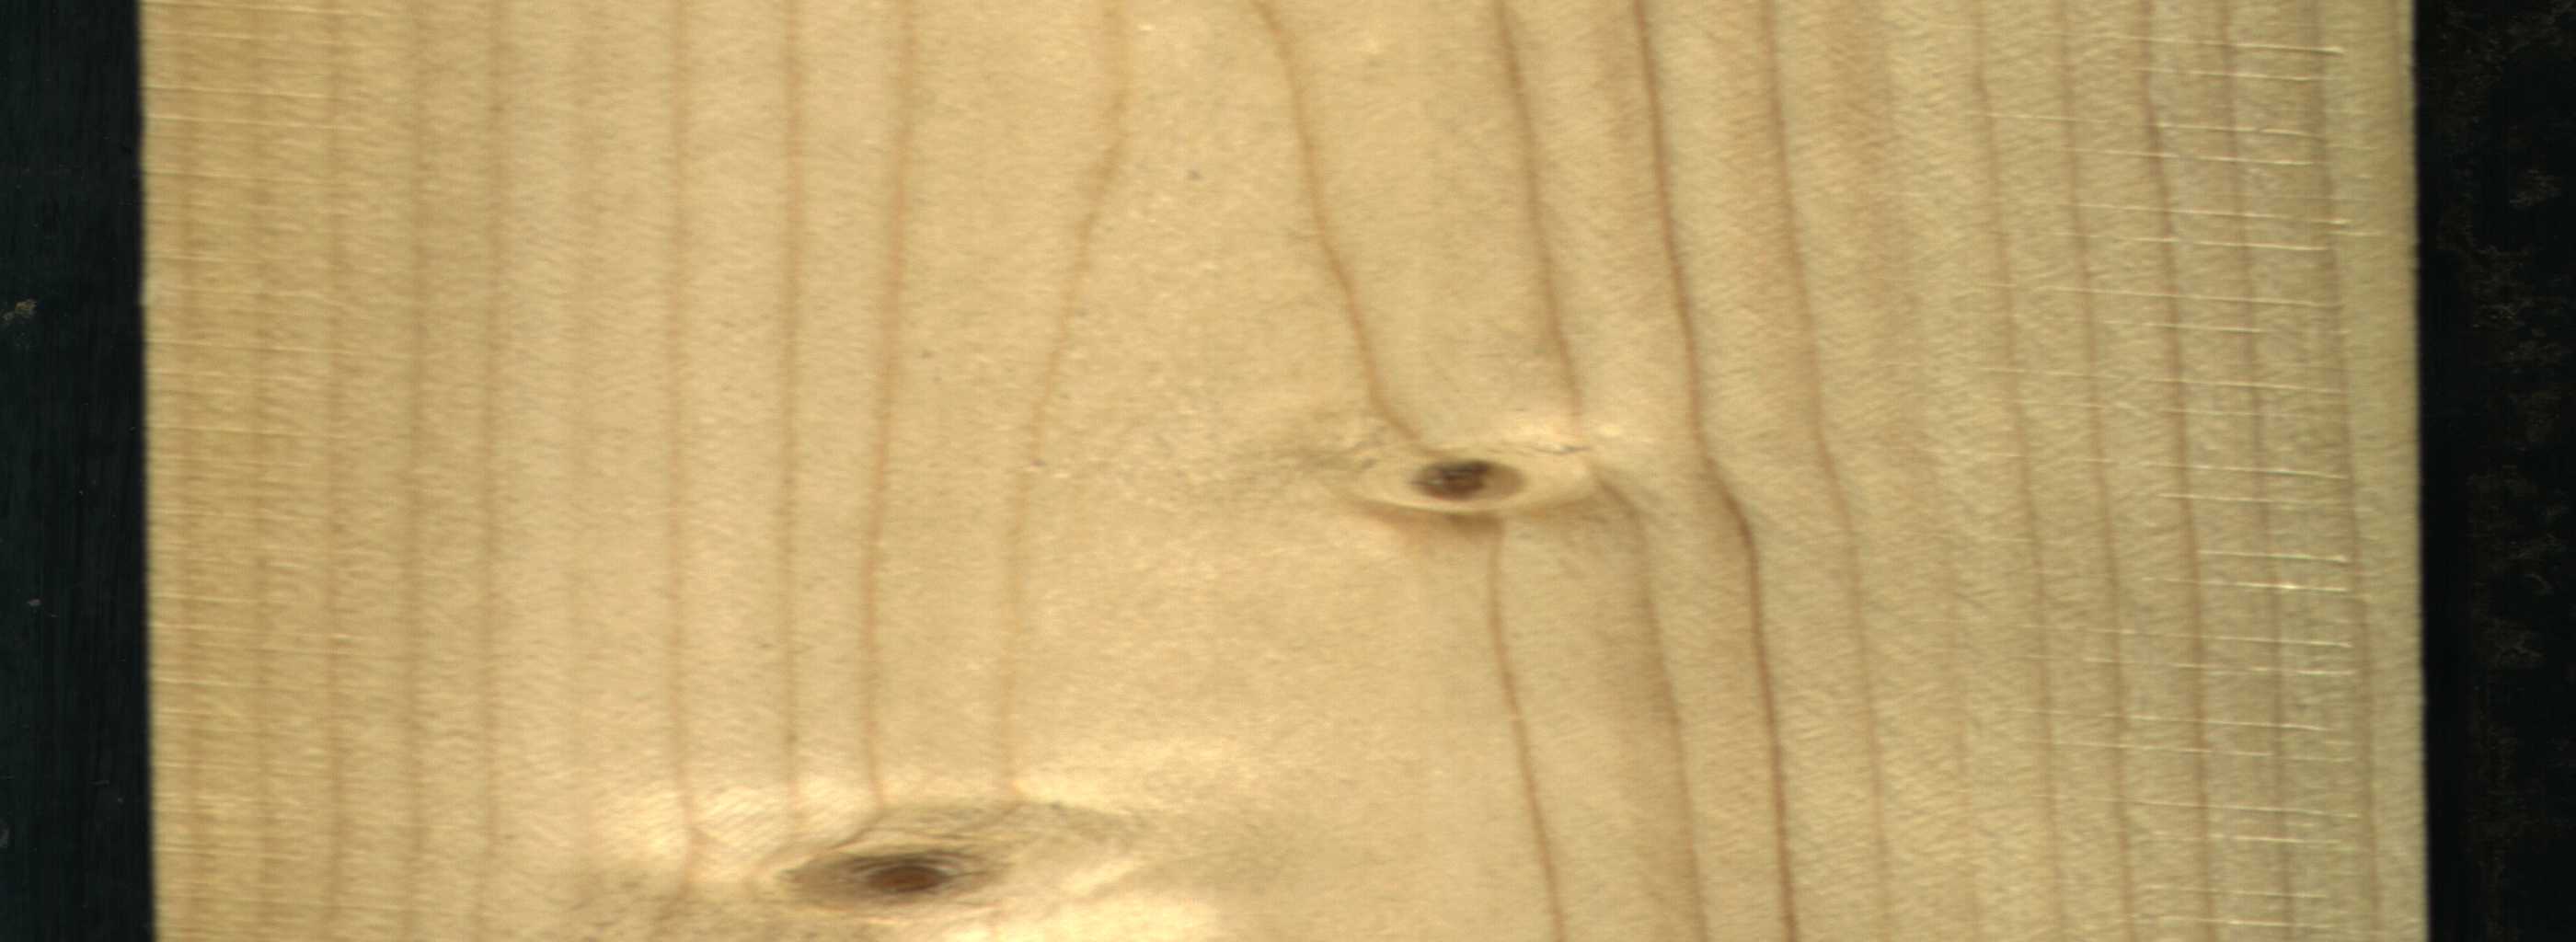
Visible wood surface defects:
Live_Knot
Live_Knot